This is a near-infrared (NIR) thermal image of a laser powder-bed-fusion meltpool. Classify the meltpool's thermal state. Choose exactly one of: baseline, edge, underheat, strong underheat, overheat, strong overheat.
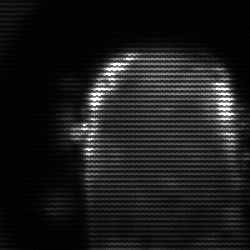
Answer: baseline